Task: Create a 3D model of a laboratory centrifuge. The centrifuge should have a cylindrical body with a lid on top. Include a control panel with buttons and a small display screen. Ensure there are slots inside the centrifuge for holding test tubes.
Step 490:
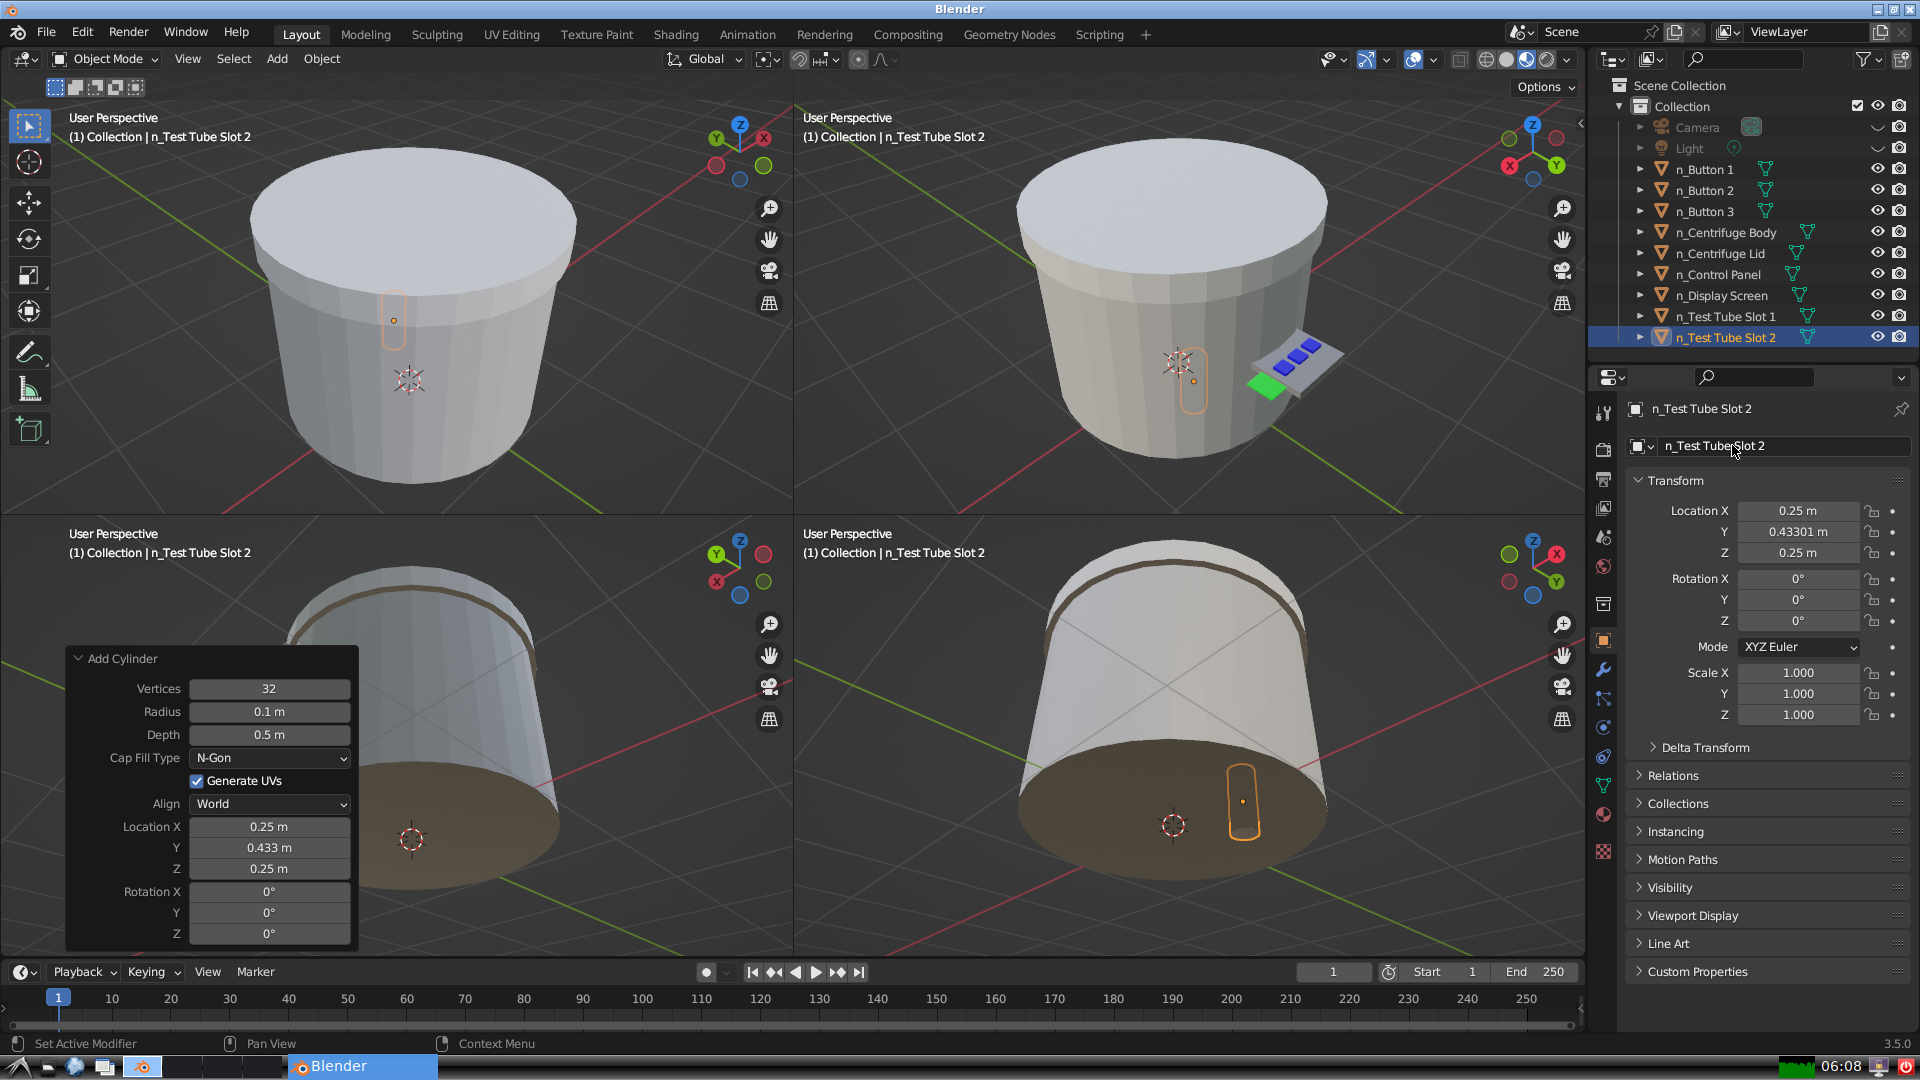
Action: {"mouse_move": [1603, 815]}